Field crop: maize
Growth stage: 2
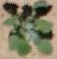
Species: chenopodium